Question: How can I implement focus changing state into reusable QML component when I clicked or selected another item outside component body to call any event (highlight text, show/hide rectangle and etc). There is code I trying to implement highlight line under CheckBox text when item have focus, and hide that when focus is lost. Please help me to understand more effective way to implement it. Here is the source of element:
'''
import QtQuick 2.4
Item {
id: root
property BreezeQuickPalette palette: BreezeQuickPalette
property bool checked: false
property string caption: "Checkbox"
property int fontSize: 18
implicitHeight: 48
implicitWidth: bodyText.width + 48
Rectangle{
id: body
width: 32
height: 32
anchors {
verticalCenter: parent.verticalCenter
left: parent.left
leftMargin: 8
rightMargin: 8
}
radius: 2
border{
width: 1
color: palette.iconGrey
}
color: "transparent"
}
Rectangle{
id: check
opacity: 1
radius: 1
color: palette.focusColor
anchors {
verticalCenter: body.verticalCenter
}
anchors.fill: body
anchors.margins: 4
transform: Rotation {
id: checkRotation
origin.x: check.width/2
origin.y: check.height/2
axis {
x: 1
y: 1
z: 0
}
angle: 90
Behavior on angle {
NumberAnimation {
duration: 150
easing.type: Easing.InOutQuad
}
}
}
smooth: true
}
Text {
id: bodyText
anchors {
verticalCenter: parent.verticalCenter
left: body.right
}
color: palette.normalText
text: caption
anchors.leftMargin: 8
font.pointSize: fontSize
verticalAlignment: Text.AlignVCenter
horizontalAlignment: Text.AlignHCenter
}
Rectangle {
id: highlightLine
anchors{
horizontalCenter: bodyText.horizontalCenter
top: bodyText.bottom
topMargin: -2
}
width: bodyText.width
height: 2
color: palette.focusColor
}
MouseArea{
id: bodyArea
anchors.fill: parent
hoverEnabled: true
onEntered: {
if (checked == false){
body.border.color = palette.focusColor
} else if (checked == true){
body.border.color = palette.lightPlasmaBlue
check.color = palette.lightPlasmaBlue
}
}
onExited: {
if (checked == false){
body.border.color = palette.iconGrey
}
if (checked == true){
body.border.color = palette.focusColor
check.color = palette.focusColor
}
}
onClicked: {
if (checked == false){
checked = true
body.border.color = palette.lightPlasmaBlue
checkRotation.angle = 0
} else if (checked == true){
checked = false
body.border.color = palette.focusColor
checkRotation.angle = 90
}
}
}
onCheckedChanged: {
if (checked == true){
body.border.color = palette.focusColor
if (bodyArea.containsMouse) {
check.color = palette.lightPlasmaBlue
checkRotation.angle = 0
} else if (!bodyArea.containsMouse){
check.color = palette.focusColor
checkRotation.angle = 0
}
} else if (checked == false){
body.border.color = palette.iconGrey
checkRotation.angle = 90
}
}
}
'''
You can see this snippet where actual line is declared:
'''
Rectangle {
id: highlightLine
anchors{
horizontalCenter: bodyText.horizontalCenter
top: bodyText.bottom
topMargin: -2
}
width: bodyText.width
height: 2
color: palette.focusColor
}
'''
Here is the palette code, if you are interested in it - it's subset of components with it's own palette:
'''
import QtQuick 2.4
QtObject {
id: palette
property string theme: "light"
readonly property color normalText: if (theme == "light"){
charcoalGrey
} else if (theme == "dark"){
cardboardGrey
}
readonly property color inactiveText: asphalt
readonly property color activeText: plasmaBlue
readonly property color linkText: seaBlue
readonly property color negativeText: iconRed
readonly property color neutralText: bewareOrange
readonly property color positiveText: deepGreen
readonly property color focusColor: plasmaBlue
readonly property color hoverColor: plasmaBlue
readonly property color normalBackground: if (theme == "light"){
cardboardGrey
} else if (theme == "dark"){
charcoalGrey
}
readonly property color alternateBackground: if (theme == "light"){
steel
} else if (theme == "dark"){
shadeBlack
}
readonly property color paperWhite: "#fcfcfc"
readonly property color cardboardGrey: "#eff0f1"
readonly property color iconGrey: "#4d4d4d"
readonly property color charcoalGrey: "#31363b"
readonly property color shadeBlack: "#232629"
readonly property color plasmaBlue: "#3daee9"
readonly property color iconRed: "#da4453"
readonly property color dangerRed: "#ed1515"
readonly property color iconOrange: "#f47750"
readonly property color bewareOrange: "#f67400"
readonly property color iconYellow: "#fdbc4b"
readonly property color sunbeamYellow: "#c9ce3b"
readonly property color mellowTurquoise: "#1cdc9a"
readonly property color iconGreen: "#2ecc71"
readonly property color verdantGreen: "#11d116"
readonly property color iconBlue: "#1d99f3"
readonly property color seaBlue: "#2980b9"
readonly property color skyBlue: "#3498db"
readonly property color turquoise: "#1abc9c"
readonly property color deepGreen: "#27ae60"
readonly property color deepTurquoise: "#16a085"
readonly property color peach: "#e74c3f"
readonly property color lightMaroon: "#c0392b"
readonly property color deepYellow: "#f39c1f"
readonly property color purple: "#9b59b6"
readonly property color deepPurple: "#8e44ad"
readonly property color steelBlue: "#34495e"
readonly property color charcoal: "#2c3e50"
readonly property color asphalt: "#7f8c8d"
readonly property color steel: "#bdc3c7"
readonly property color grey: "#95a5a6"
readonly property color lightPlasmaBlue: "#63beed"
}
'''
Please help me to understand how can I make this 'Rectangle' visible or hidden once I clicked or selected something outside/inside of root item. This is what I'm trying to see when reusable 'CheckBox' is focused, and hide underline when focus gone and passed to another component or even clicked outside of element.

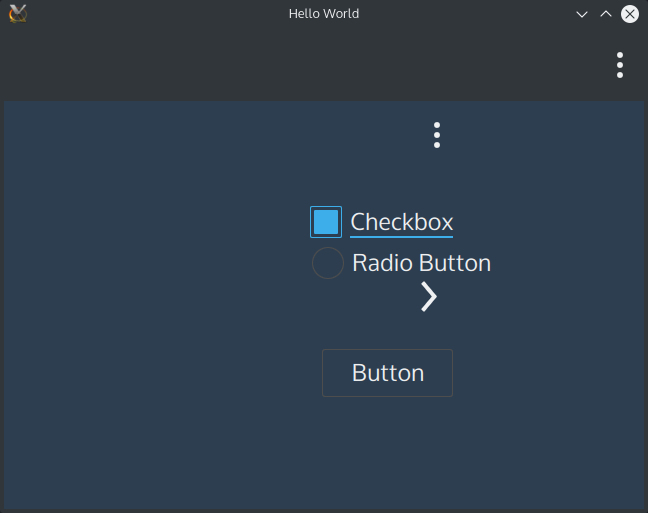
Answer: Bind 'highlightLine.visible' to <URL> so the highlight only shows when the checkbox gains active focus:
'''
Rectangle {
id: highlightLine
//...
visible: root.activeFocus
}
'''
The active focus can be set in many ways. For example, when user clicked the checkbox:
'''
MouseArea{
id: bodyArea
onClicked: {
//...
root.forceActiveFocus(); //set root's active focus when mouse clicked
}
}
'''
And you can write a simple program to verify the result:
'''
Row {
BreezeQuickCheckbox {}
BreezeQuickCheckbox {}
BreezeQuickCheckbox {}
}
'''
For more information about focus, check <URL>.